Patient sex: F
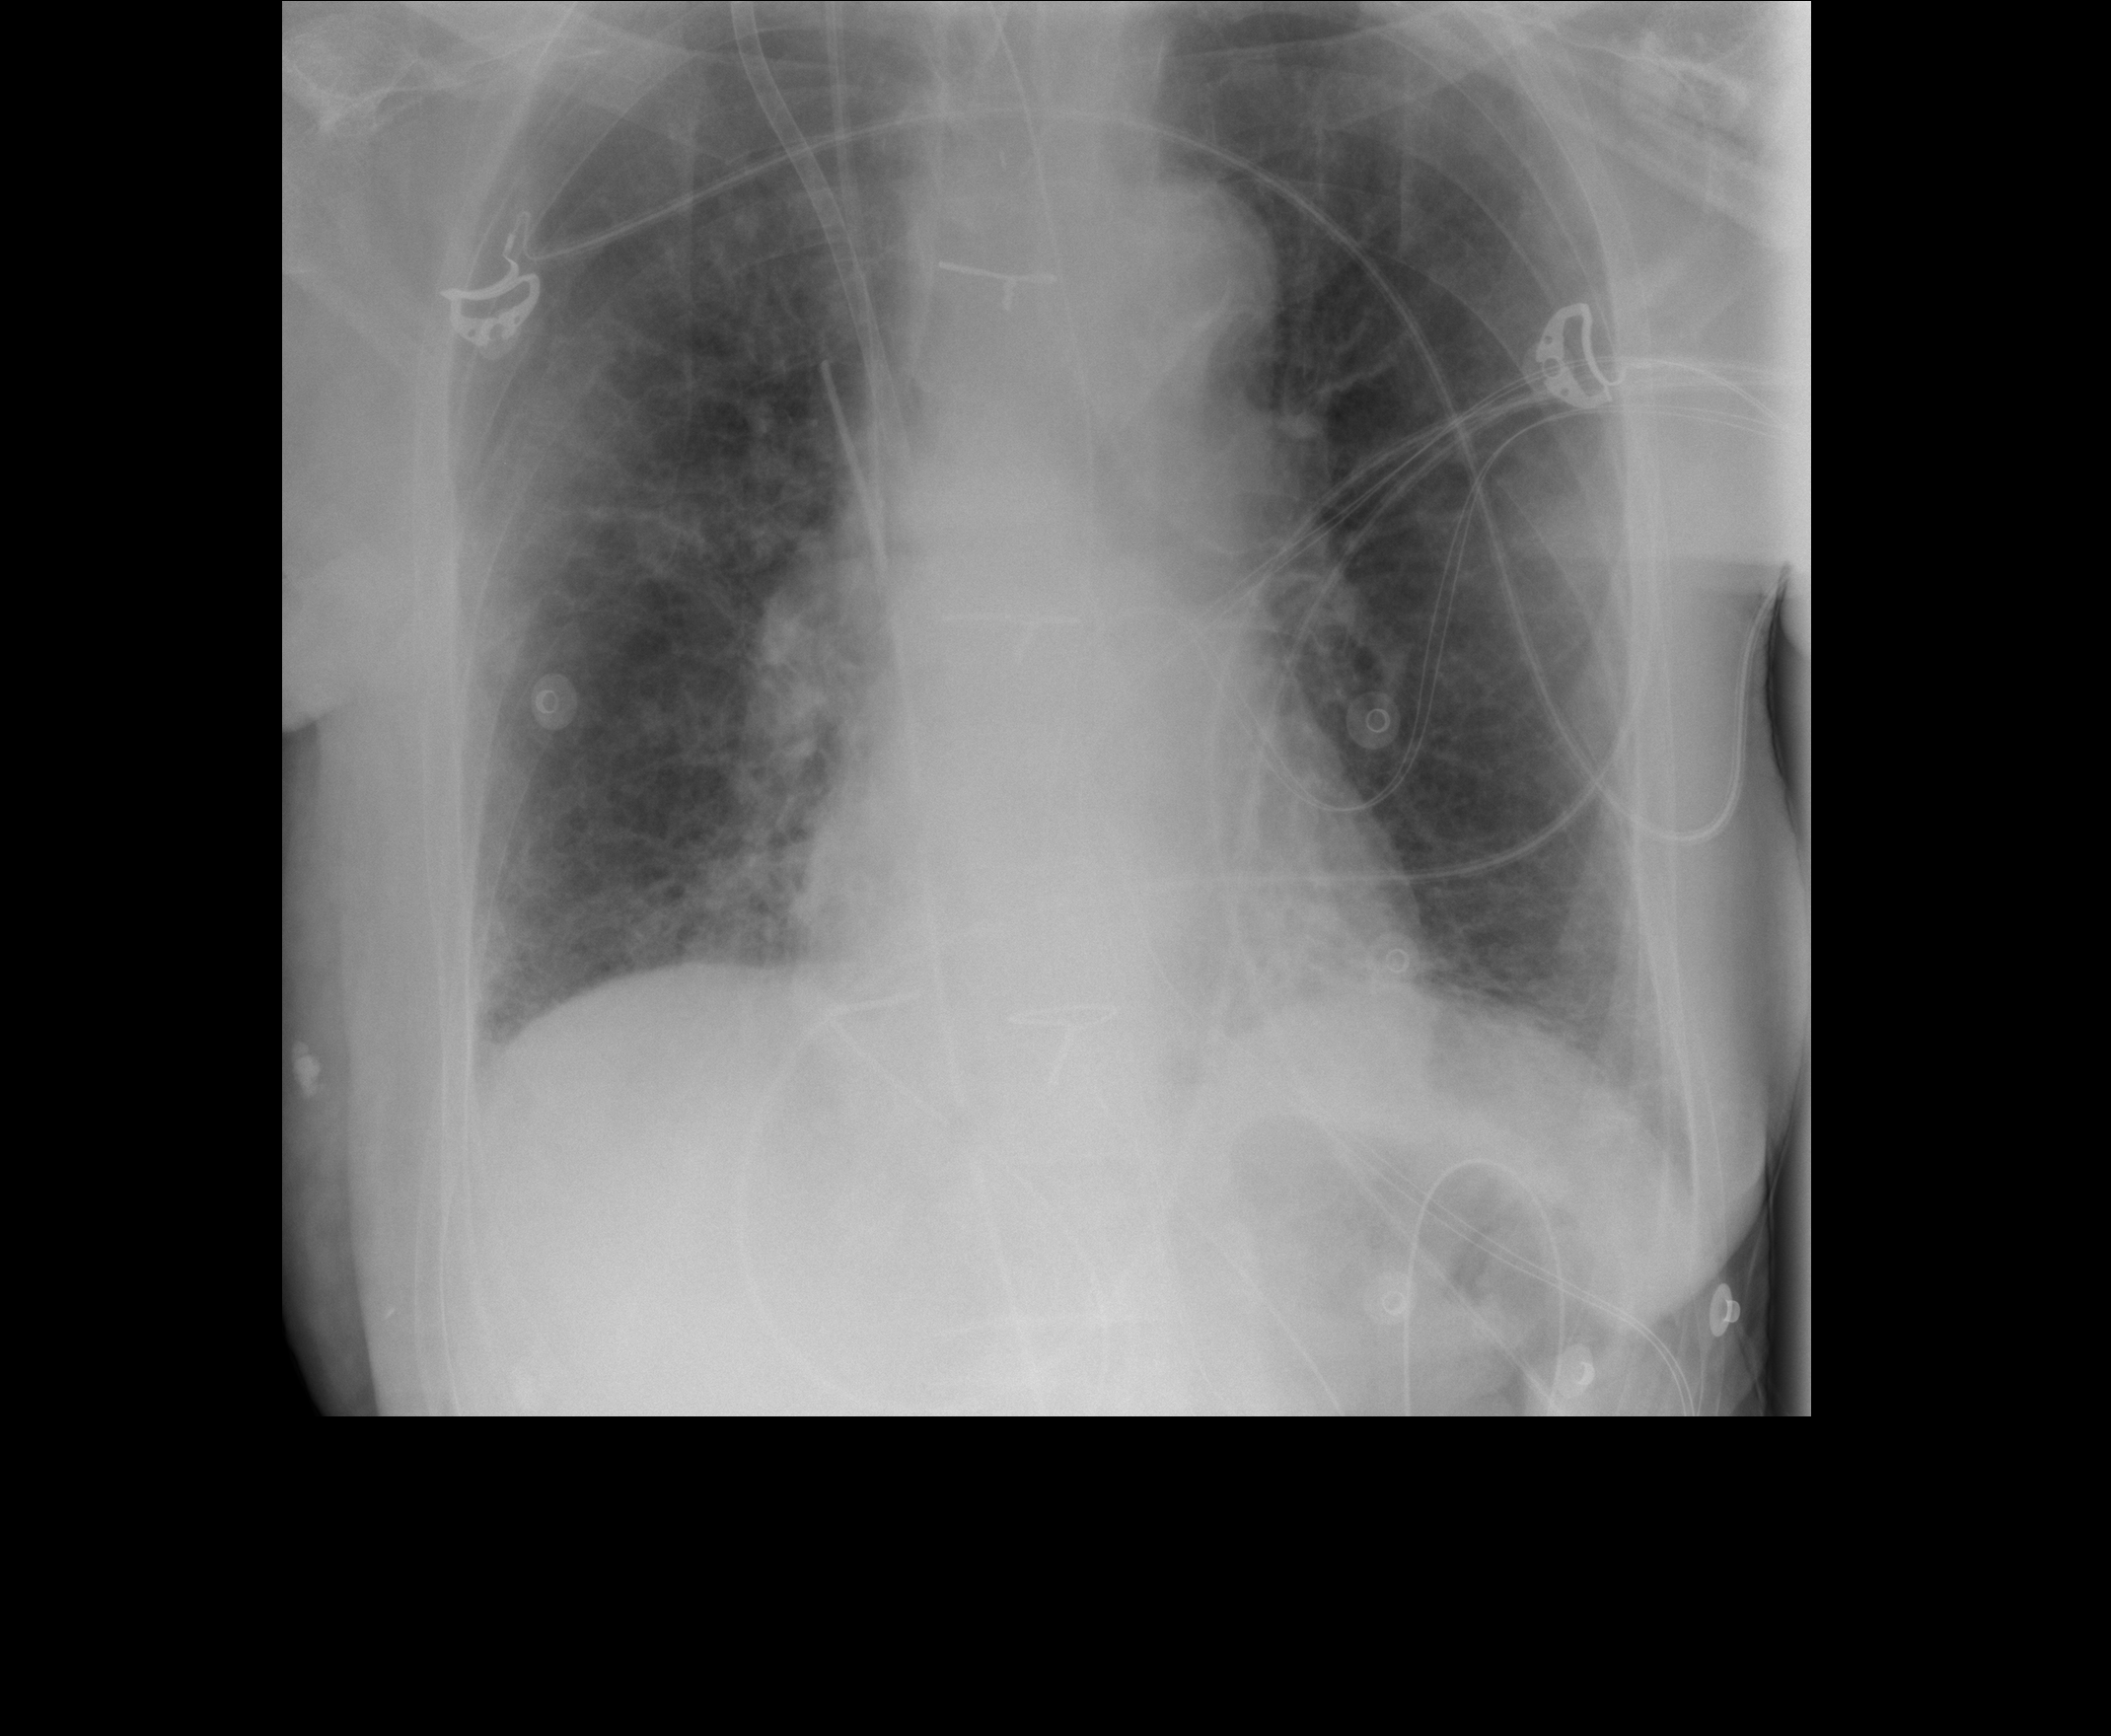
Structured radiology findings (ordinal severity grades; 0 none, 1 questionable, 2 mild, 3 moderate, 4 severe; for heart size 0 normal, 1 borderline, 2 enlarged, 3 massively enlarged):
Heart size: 0
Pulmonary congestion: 0
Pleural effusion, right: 0
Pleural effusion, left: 0
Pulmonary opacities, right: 0
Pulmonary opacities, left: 0
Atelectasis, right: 1
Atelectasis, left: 1